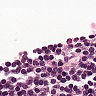
Metastatic tissue present: no